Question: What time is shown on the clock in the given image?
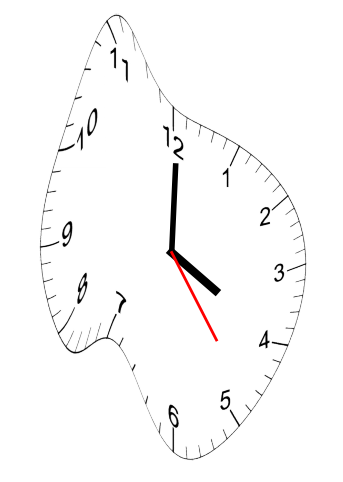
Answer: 04:00:24